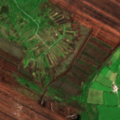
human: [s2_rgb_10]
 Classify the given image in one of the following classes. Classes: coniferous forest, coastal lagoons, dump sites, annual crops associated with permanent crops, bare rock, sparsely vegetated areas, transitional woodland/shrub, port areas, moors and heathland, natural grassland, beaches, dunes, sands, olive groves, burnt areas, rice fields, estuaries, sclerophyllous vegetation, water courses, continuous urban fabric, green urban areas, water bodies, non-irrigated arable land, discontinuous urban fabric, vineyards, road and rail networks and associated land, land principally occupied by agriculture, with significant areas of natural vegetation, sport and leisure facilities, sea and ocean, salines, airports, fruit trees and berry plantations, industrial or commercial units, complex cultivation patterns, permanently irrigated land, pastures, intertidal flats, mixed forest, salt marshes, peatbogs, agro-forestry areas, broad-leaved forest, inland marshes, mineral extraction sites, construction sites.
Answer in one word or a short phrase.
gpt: pastures, peatbogs